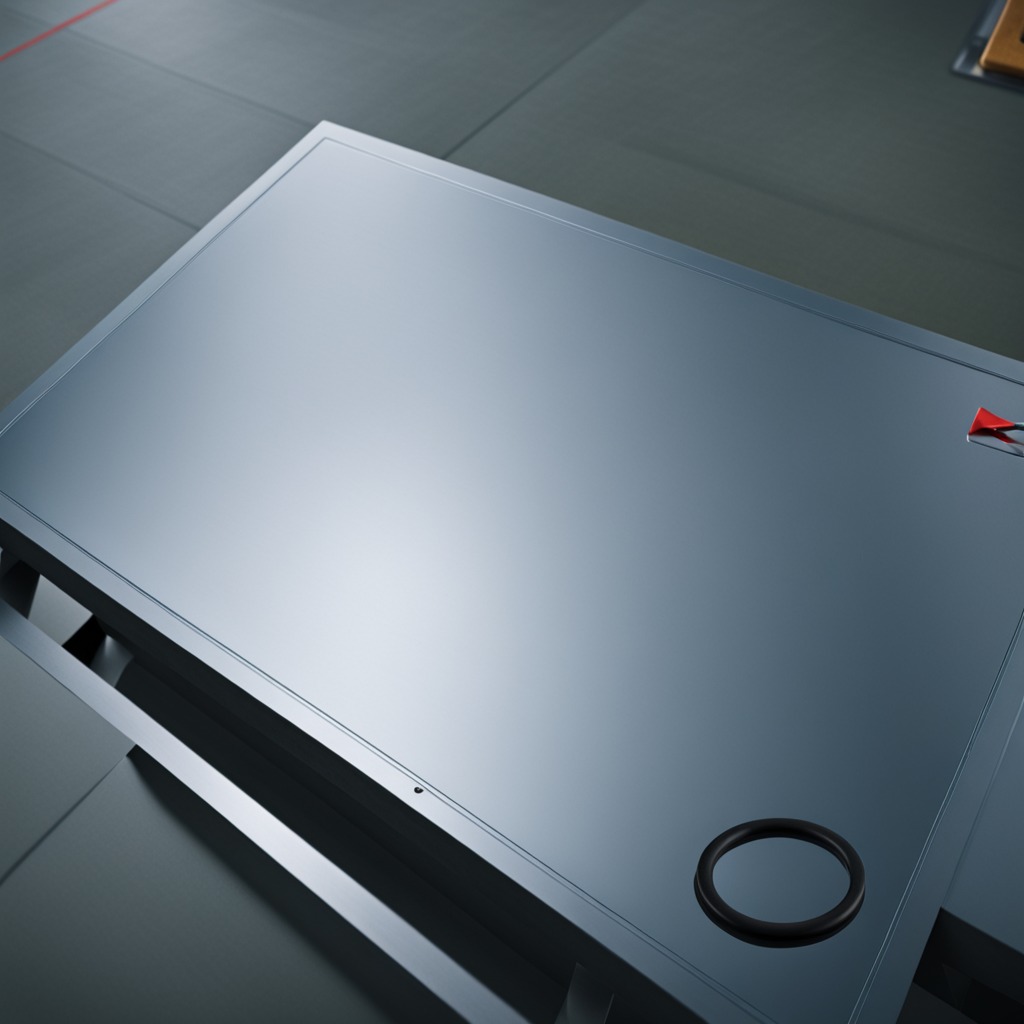
A rubber O-ring is lying on the toolbox surface.